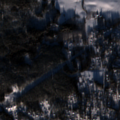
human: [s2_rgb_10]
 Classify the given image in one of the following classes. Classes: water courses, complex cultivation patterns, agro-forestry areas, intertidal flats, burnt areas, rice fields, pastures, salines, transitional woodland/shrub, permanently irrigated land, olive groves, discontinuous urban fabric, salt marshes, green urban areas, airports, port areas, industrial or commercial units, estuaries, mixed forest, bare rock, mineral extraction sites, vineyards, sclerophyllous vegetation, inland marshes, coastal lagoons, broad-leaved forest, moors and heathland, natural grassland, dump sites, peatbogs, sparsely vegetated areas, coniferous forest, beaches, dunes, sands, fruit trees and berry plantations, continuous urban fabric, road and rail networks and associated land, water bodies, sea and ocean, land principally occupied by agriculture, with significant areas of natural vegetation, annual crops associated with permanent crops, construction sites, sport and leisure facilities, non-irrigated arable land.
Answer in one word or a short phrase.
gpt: discontinuous urban fabric, non-irrigated arable land, coniferous forest, mixed forest